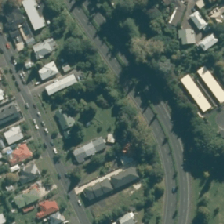
Land cover: urban_parkland